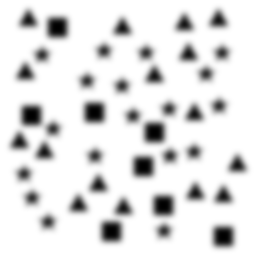
Squares: 8
Triangles: 16
Stars: 18
Total shapes: 42